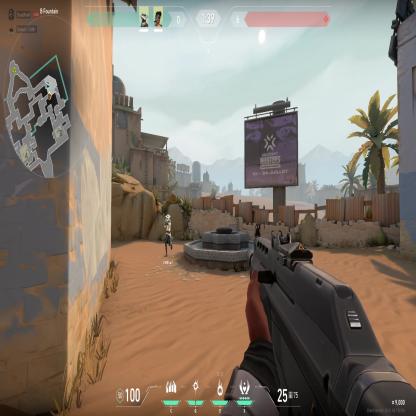
Label: teammate